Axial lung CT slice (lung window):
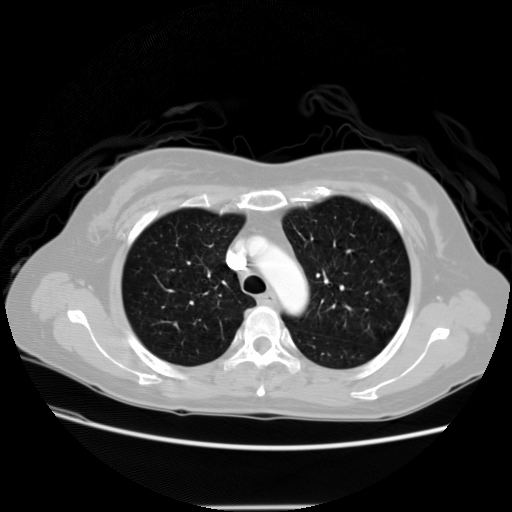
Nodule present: no